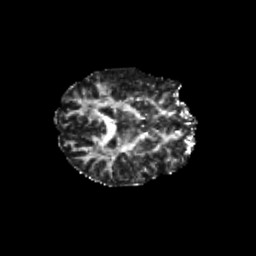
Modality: FA
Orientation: axial
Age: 41
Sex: female
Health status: healthy
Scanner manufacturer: siemens
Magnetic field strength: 3 T
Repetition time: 10.8 s
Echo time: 0.082 s